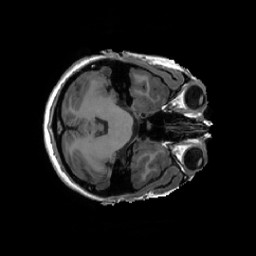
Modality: T1w
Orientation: axial
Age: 27
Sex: female
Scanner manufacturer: ge
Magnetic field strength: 3 T
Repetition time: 0.007348 s
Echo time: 0.003036 s